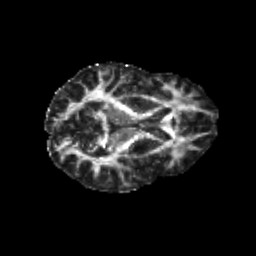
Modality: FA
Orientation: axial
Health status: healthy
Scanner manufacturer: philips
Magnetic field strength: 3 T
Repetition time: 9.75 s
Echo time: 0.092 s